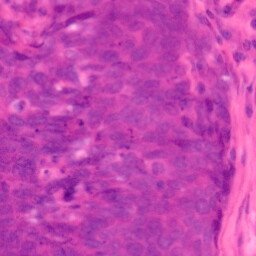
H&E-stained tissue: Colon